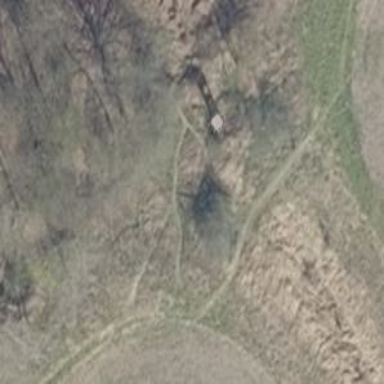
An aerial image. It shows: Hunting stand.